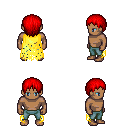
a pixel art fantasy rpg character, male body template, human, dark skin, yellow tattered cape, teal pants, red plain hairstyle, four views (front, back, left, right), 2x2 character sprite sheet, small pixel art, hard edges, no anti-aliasing